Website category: sports
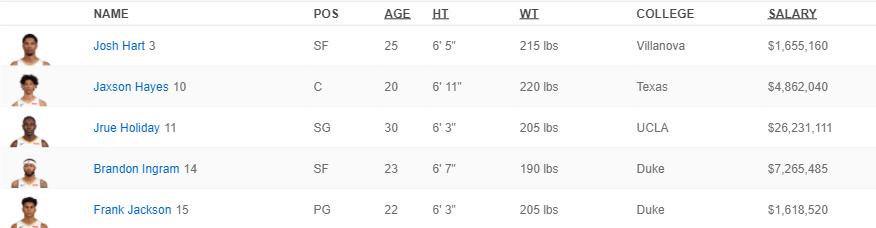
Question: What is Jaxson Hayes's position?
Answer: C

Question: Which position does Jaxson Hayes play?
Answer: C

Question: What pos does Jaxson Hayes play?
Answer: C

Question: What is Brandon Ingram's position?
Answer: SF

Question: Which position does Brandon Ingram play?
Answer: SF

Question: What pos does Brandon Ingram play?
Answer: SF

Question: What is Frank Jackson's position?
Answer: PG

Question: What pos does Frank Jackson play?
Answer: PG

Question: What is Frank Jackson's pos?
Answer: PG

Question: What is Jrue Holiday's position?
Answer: SG

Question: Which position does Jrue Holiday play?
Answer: SG

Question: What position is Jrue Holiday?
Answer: SG

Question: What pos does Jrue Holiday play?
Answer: SG

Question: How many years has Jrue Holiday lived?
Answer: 30

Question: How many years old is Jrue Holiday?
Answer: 30

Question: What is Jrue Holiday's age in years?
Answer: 30

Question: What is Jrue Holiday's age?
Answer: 30

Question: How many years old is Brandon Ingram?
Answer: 23

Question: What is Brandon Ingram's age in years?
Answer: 23

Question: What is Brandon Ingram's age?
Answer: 23

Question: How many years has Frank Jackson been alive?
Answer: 22

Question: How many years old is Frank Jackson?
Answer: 22

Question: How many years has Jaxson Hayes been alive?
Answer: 20

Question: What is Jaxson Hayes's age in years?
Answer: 20

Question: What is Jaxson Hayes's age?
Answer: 20

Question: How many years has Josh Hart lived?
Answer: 25

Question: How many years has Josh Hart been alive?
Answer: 25

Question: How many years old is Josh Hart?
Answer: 25

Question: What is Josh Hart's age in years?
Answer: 25

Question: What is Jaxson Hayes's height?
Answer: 6' 11"

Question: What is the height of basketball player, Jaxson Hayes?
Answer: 6' 11"

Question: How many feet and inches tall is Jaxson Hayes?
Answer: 6' 11"

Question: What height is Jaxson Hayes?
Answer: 6' 11"

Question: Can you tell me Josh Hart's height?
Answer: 6' 5"

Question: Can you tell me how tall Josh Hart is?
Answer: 6' 5"

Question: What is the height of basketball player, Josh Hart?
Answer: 6' 5"

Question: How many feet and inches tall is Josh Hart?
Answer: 6' 5"

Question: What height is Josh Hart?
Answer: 6' 5"

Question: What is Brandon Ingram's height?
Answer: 6' 7"

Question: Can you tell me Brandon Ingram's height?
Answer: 6' 7"

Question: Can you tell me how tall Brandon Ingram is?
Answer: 6' 7"

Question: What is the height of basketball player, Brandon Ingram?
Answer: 6' 7"

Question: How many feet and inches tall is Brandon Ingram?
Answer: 6' 7"

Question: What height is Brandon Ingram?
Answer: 6' 7"

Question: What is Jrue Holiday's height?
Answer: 6' 3"

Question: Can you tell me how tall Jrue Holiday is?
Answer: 6' 3"

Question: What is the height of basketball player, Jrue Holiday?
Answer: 6' 3"

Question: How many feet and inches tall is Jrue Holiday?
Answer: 6' 3"

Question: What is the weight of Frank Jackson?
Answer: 205 lbs

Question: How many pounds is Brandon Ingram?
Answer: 190 lbs

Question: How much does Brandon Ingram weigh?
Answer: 190 lbs

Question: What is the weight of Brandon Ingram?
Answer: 190 lbs

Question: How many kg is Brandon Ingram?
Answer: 190 lbs

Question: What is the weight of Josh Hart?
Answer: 215 lbs

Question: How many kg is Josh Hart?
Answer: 215 lbs

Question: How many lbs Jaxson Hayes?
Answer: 220 lbs

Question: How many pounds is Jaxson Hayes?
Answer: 220 lbs

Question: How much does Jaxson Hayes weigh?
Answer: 220 lbs

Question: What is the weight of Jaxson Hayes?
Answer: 220 lbs

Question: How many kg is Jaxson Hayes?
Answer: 220 lbs

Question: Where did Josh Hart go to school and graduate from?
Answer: Villanova

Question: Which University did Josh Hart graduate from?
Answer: Villanova

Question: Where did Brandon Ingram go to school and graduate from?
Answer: Duke

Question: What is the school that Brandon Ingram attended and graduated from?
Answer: Duke